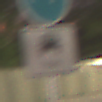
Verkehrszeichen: MehrfachbesetzePersonenkraftwagenFrei
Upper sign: Busssonderstreifen
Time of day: SunriseSunset
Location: Outdoor (Urban)
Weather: PartlyCloudy
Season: NotSpecified
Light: Artificial